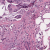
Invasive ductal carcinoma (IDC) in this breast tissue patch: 1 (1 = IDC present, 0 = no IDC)